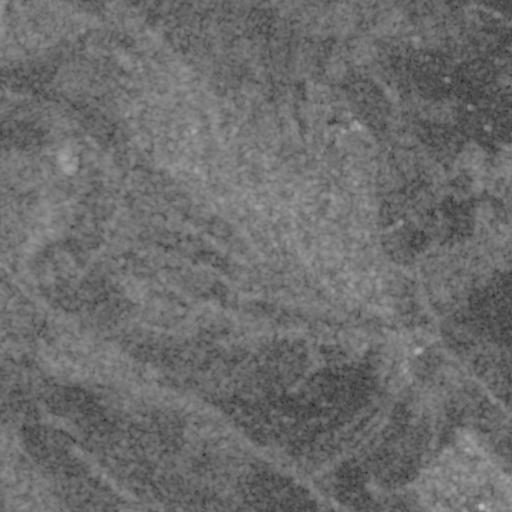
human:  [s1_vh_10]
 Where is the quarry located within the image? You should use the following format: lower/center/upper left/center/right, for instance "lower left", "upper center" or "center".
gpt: The quarry is located in the upper left of the image.
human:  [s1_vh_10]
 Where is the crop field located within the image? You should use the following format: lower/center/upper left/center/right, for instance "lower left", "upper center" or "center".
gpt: There is no crop field in the image.

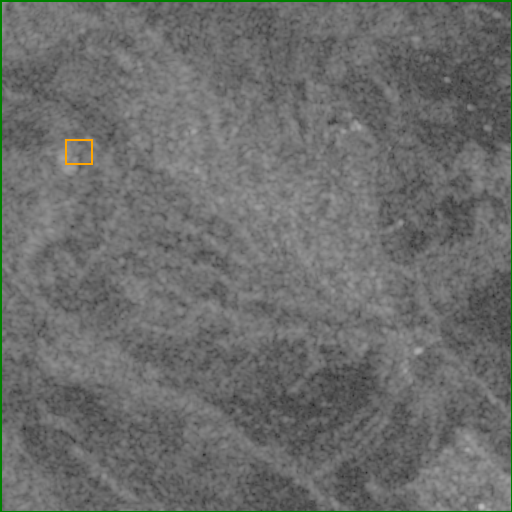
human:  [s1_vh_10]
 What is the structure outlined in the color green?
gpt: The structure outlined in green is a crop field.
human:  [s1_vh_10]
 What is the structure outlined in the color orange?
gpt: The structure outlined in orange is a quarry.
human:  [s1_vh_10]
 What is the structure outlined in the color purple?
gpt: There is no purple outline.